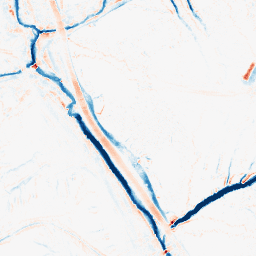
Category: morphological
Decomposition family: tophat_combined
Decomposition parameters: size: 5
Upsampling method: sinc_blackman
Upsampling parameters: scale: 2
kernel_size: 16
Upsampling scale: 2